Question: I have spent the last hours trying to figure out how to retrieve value within DOM. I am implementing a custom list divider using the JQuery function as shown in code below:
'''
$('#postlist').listview({
autodividers: true,
autodividersSelector: function (li) {
var out = $(li)[0];
console.log(out);
return out;
}
});
'''
All I was getting so far was '[object HTMLLIElement]' on the divider heading
I have edited this bit to paste the final code that worked:
'''
$('#postlist').listview({
autodividers: true,
autodividersSelector: function (li) {
var out = li.find("p").map(function() {return $(this).text();});
var out1 = out.get(1);
return out1;
}
});
'''

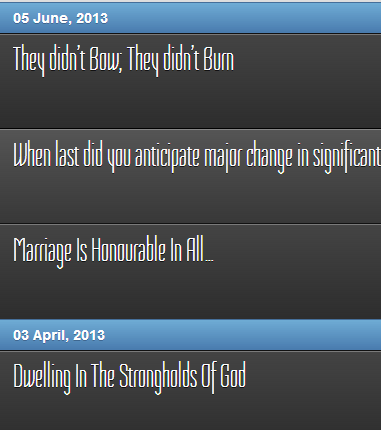
Answer: Instead of this:
'''
$(li)[0]; //Dont wrap up with '$'. It's unecessary.
'''
Use this:
'''
li.find("p").eq(1).text();
'''
Demo:<URL>